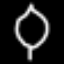
Label: leaf